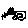
Label: cat